Question: So basically, I just want to summarize or collapse into 1 column these 5 columns ('B:F').
My formula is in column 'G:G' but it's not resulting as to my expectation (column 'H:H').

I want the array effect so that I don't need to drag the formula down every time a user submits a a response in google form.
Can this be applied to a script instead of a formula?
Thank you in advance!
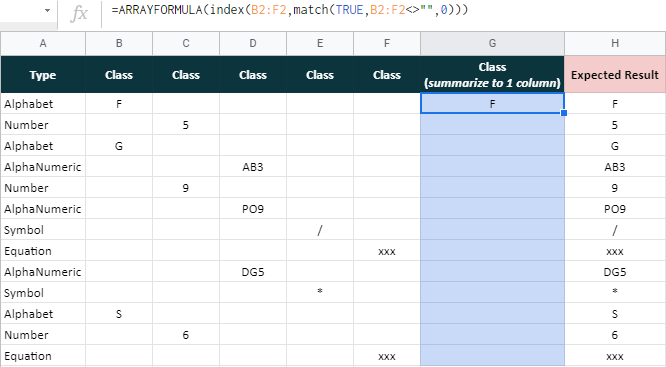
Answer: Try placing this formula in 'G1':
'''
={
"Class (summarize to 1 column)";
ARRAYFORMULA(
IF(
A2:A = "",,
TRIM(TRANSPOSE(QUERY(TRANSPOSE(B2:F),, 10^7)))
)
)
}
'''